Field crop: maize
Growth stage: 2
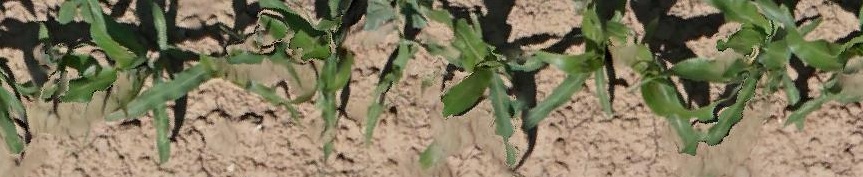
Species: maize